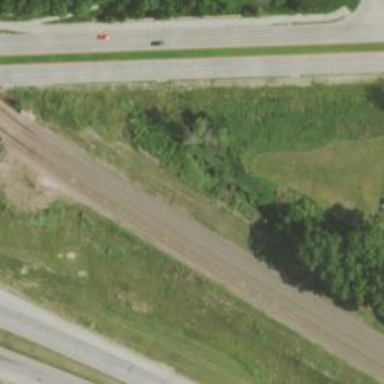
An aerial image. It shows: Railway line on embankment.